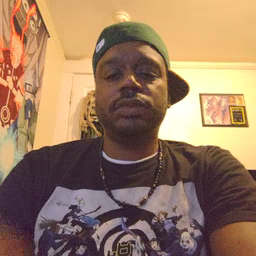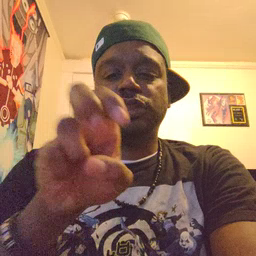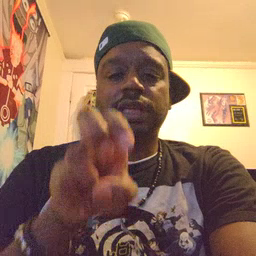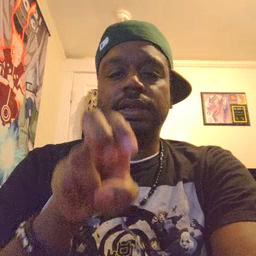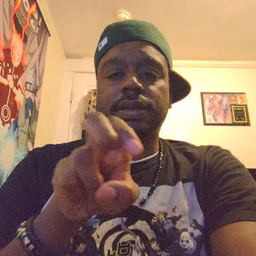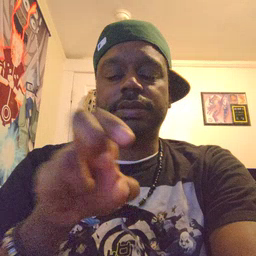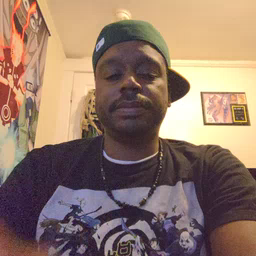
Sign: chair